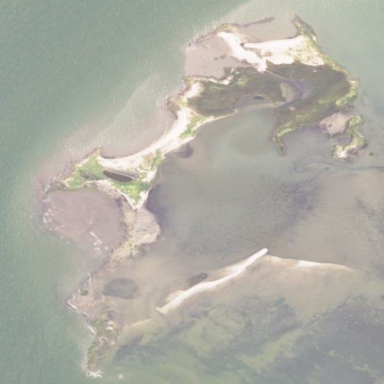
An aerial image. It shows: Islet located along the natural coastline.